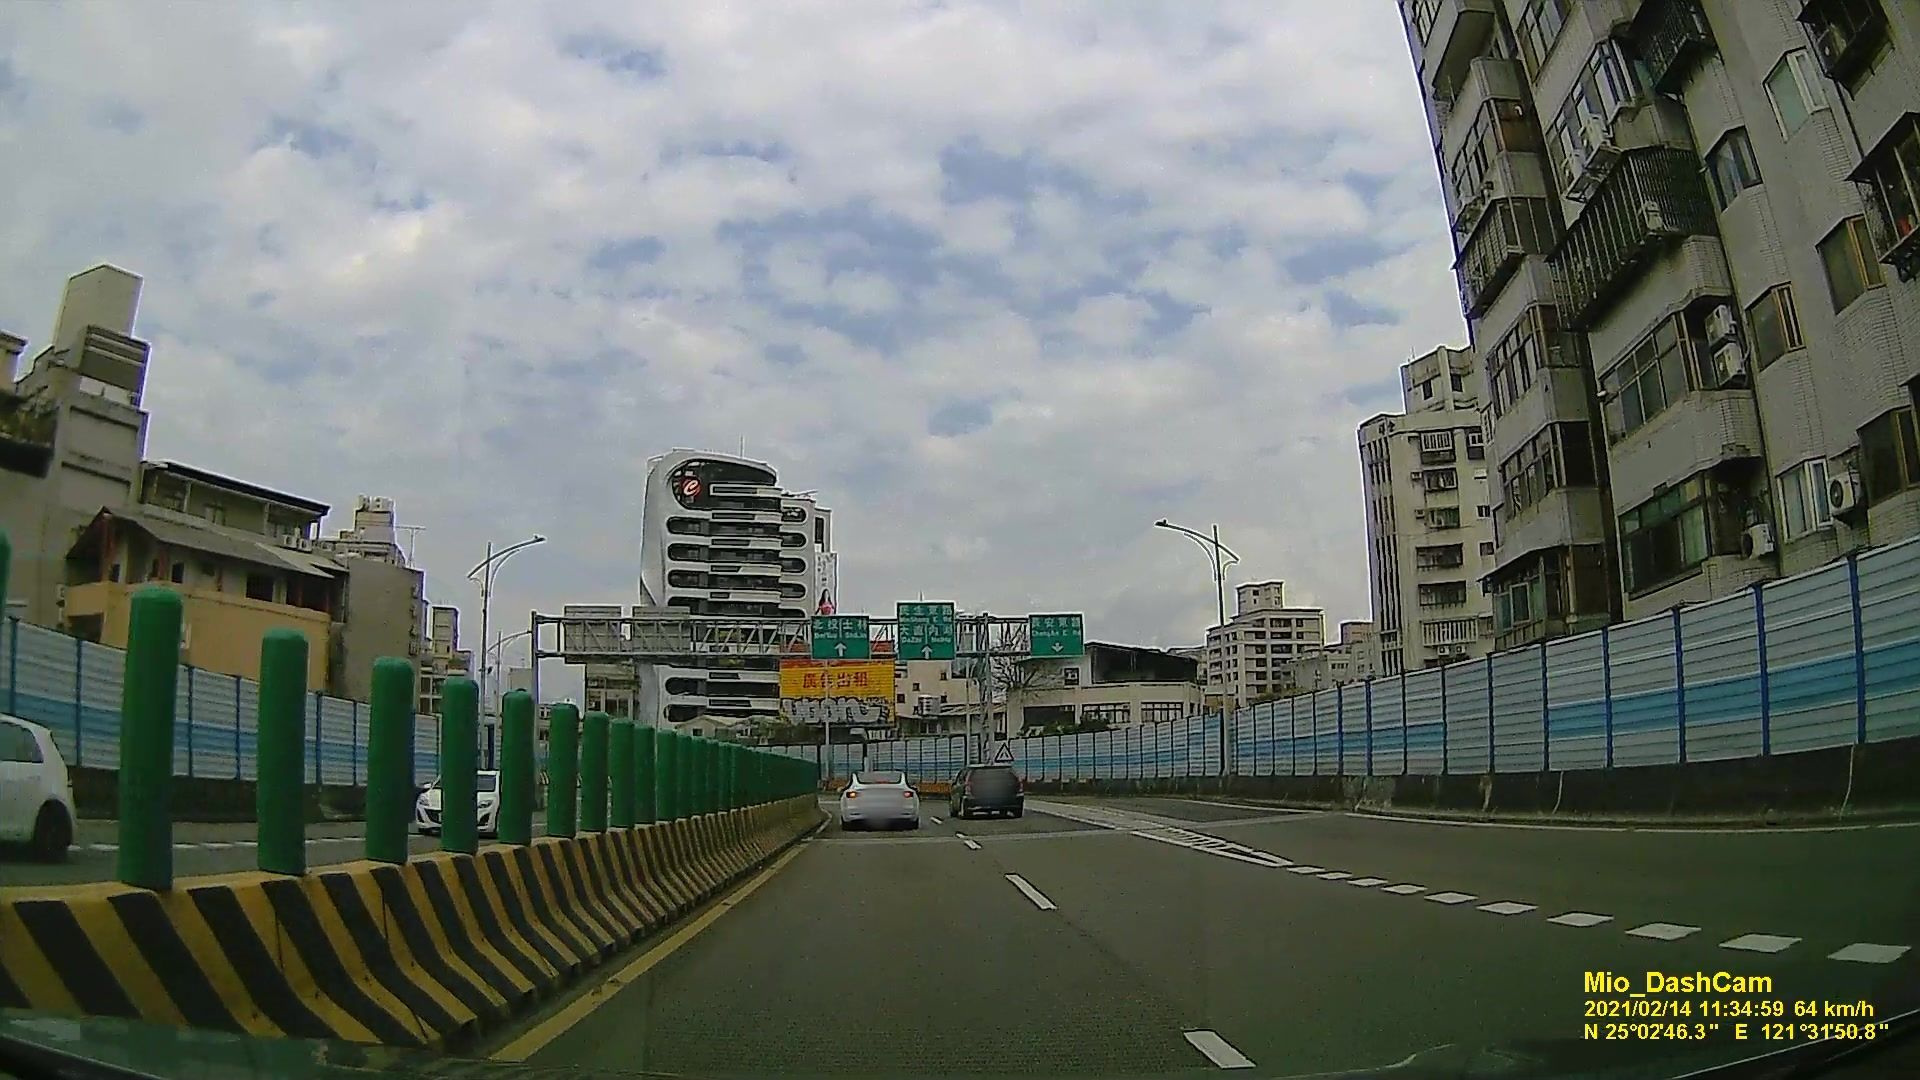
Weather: cloudy
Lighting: day
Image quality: good
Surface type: driving surface
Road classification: trunk, trunk_link
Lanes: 2
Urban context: urban centre
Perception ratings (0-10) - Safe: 2.06, Lively: 2.87, Beautiful: 5.01, Boring: 2.7, Depressing: 6.16, Wealthy: 2.82